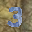
Label: 3